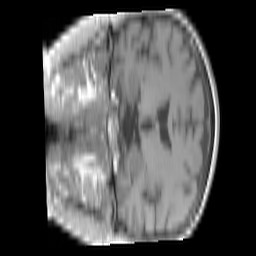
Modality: T1w
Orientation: coronal
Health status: ill
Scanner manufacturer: siemens
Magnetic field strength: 3 T
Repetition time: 0.4 s
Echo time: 0.00246 s